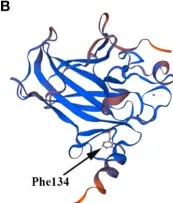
Diagram of TP53 c.401T>G (p. F134C) alteration in Case 2. (B) The 3-dimentional model structure of TP53 wild-type analyzed by SWISSMODEL.
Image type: radiology (ct)